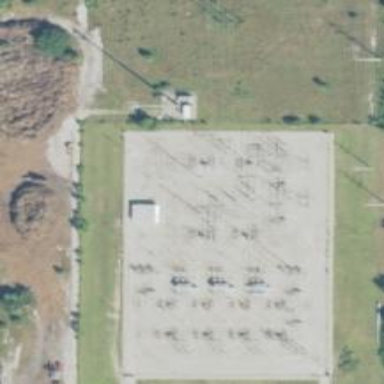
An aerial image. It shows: Switch used for power control.